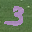
Label: 3